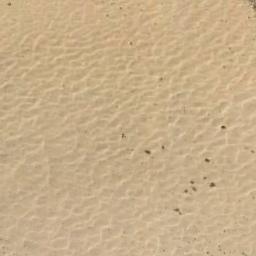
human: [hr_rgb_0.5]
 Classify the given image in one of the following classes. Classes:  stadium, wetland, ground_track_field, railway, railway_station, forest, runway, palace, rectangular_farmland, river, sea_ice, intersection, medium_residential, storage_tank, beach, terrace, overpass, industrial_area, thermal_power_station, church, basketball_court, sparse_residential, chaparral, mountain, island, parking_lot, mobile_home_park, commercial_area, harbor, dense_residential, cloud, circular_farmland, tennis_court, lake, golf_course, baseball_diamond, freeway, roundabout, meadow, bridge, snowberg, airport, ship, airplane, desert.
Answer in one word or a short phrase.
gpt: desert